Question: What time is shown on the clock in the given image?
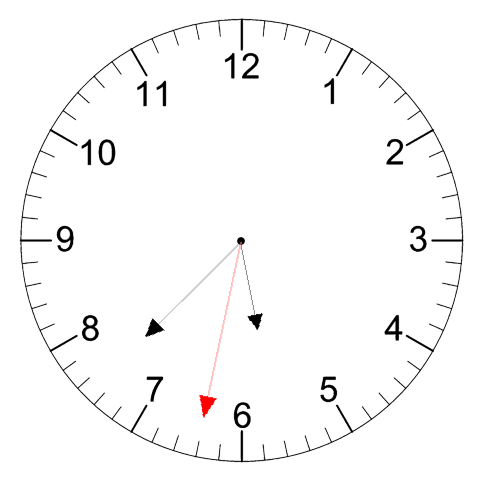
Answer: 05:37:32